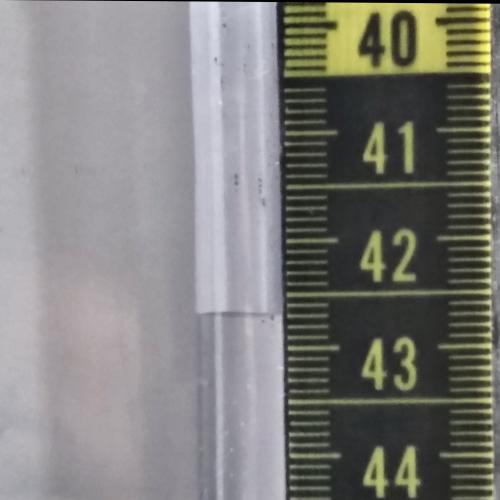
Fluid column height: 42.7 cm